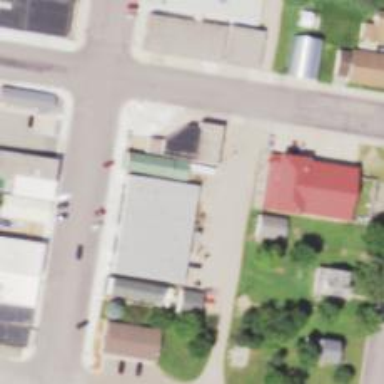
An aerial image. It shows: Post office.